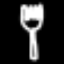
Label: fork